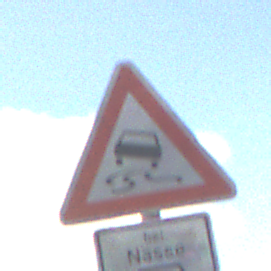
Verkehrszeichen: SchleuderOderRutschgefahr
Zusatzzeichen unten: BeiNaesse
Umgebung: Outdoor, Nature
Tageszeit: SunriseSunset
Wetter: PartlyCloudy
Licht: Natural
Jahreszeit: NotSpecified
Kontrast: HighContrast